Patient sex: M
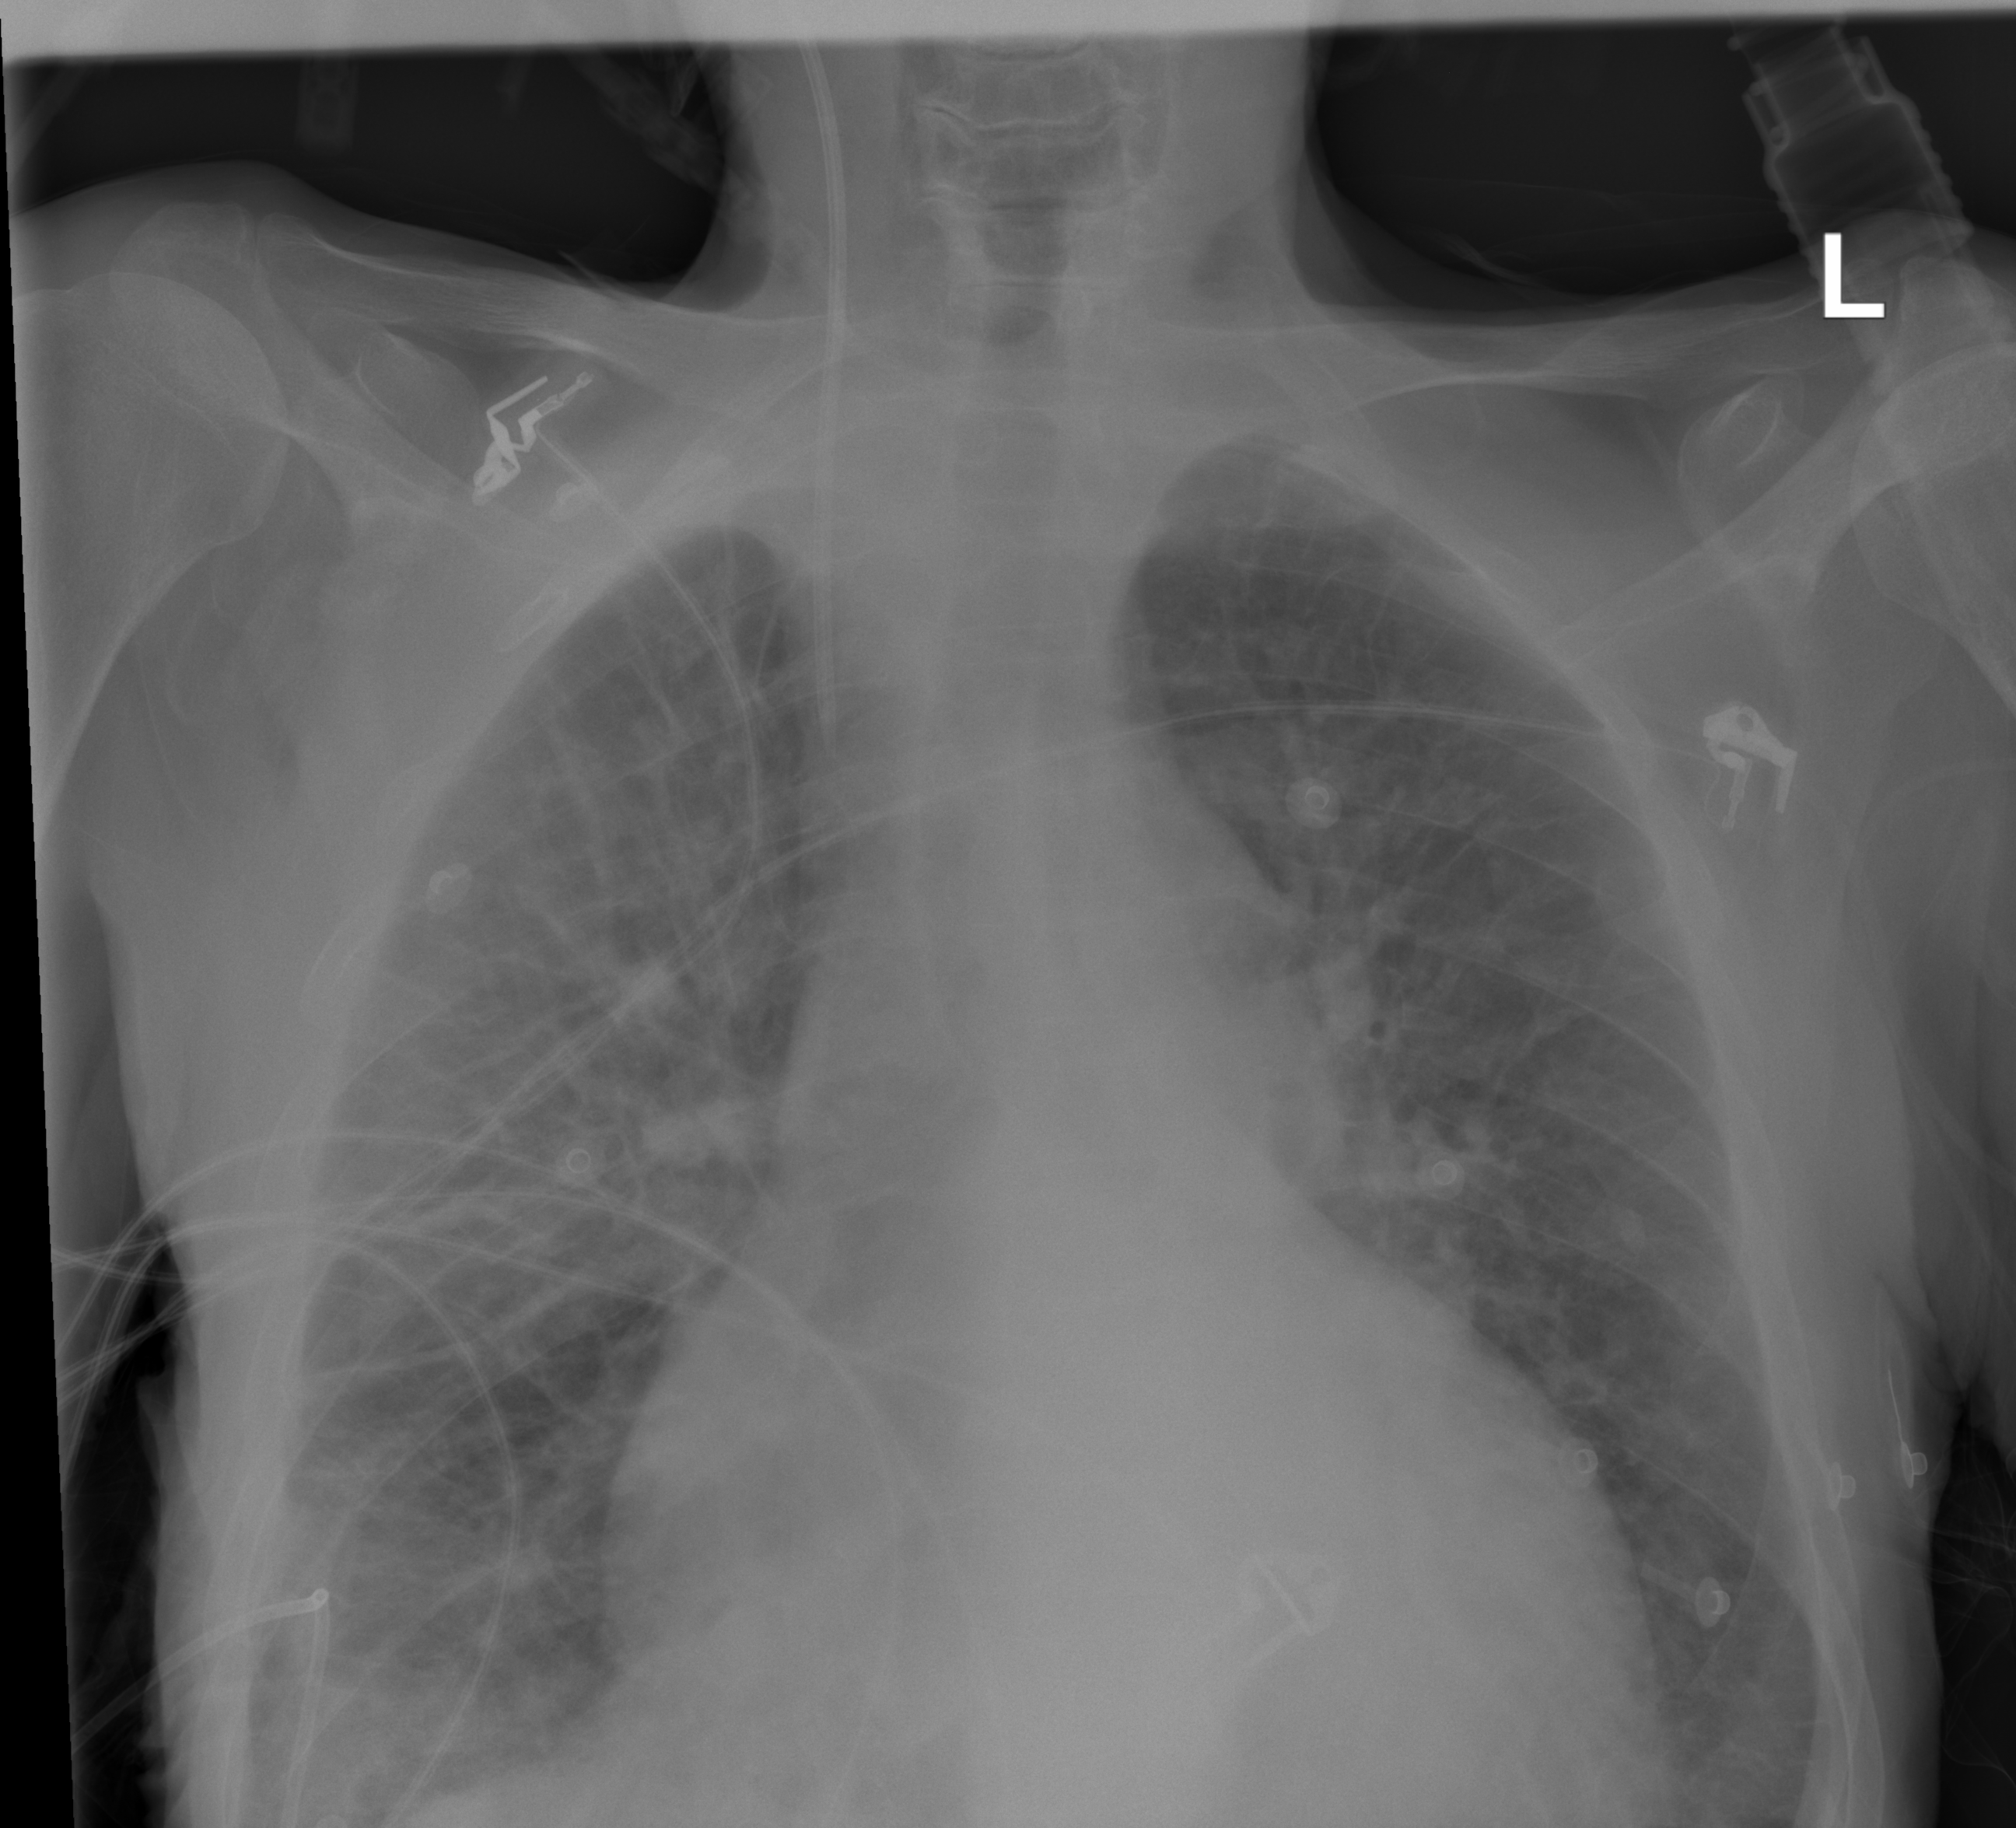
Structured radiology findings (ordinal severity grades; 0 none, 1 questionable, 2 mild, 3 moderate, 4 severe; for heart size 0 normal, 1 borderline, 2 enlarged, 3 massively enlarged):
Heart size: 2
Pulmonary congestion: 3
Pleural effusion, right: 0
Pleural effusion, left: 0
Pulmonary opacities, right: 3
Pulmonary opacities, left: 2
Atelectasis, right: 3
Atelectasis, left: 2